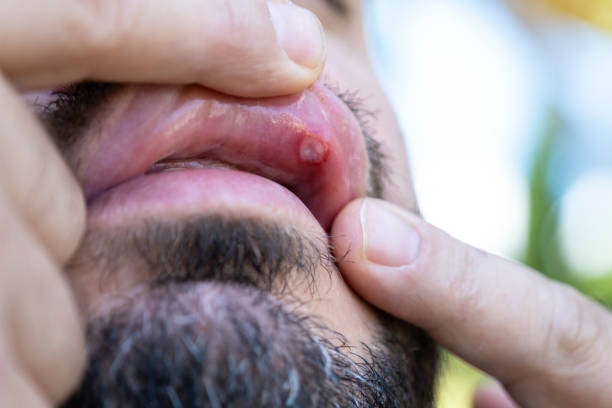
Condition: Mouth Ulcer